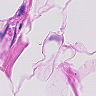
Metastatic tissue present: no